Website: crate-barrel
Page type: gifting
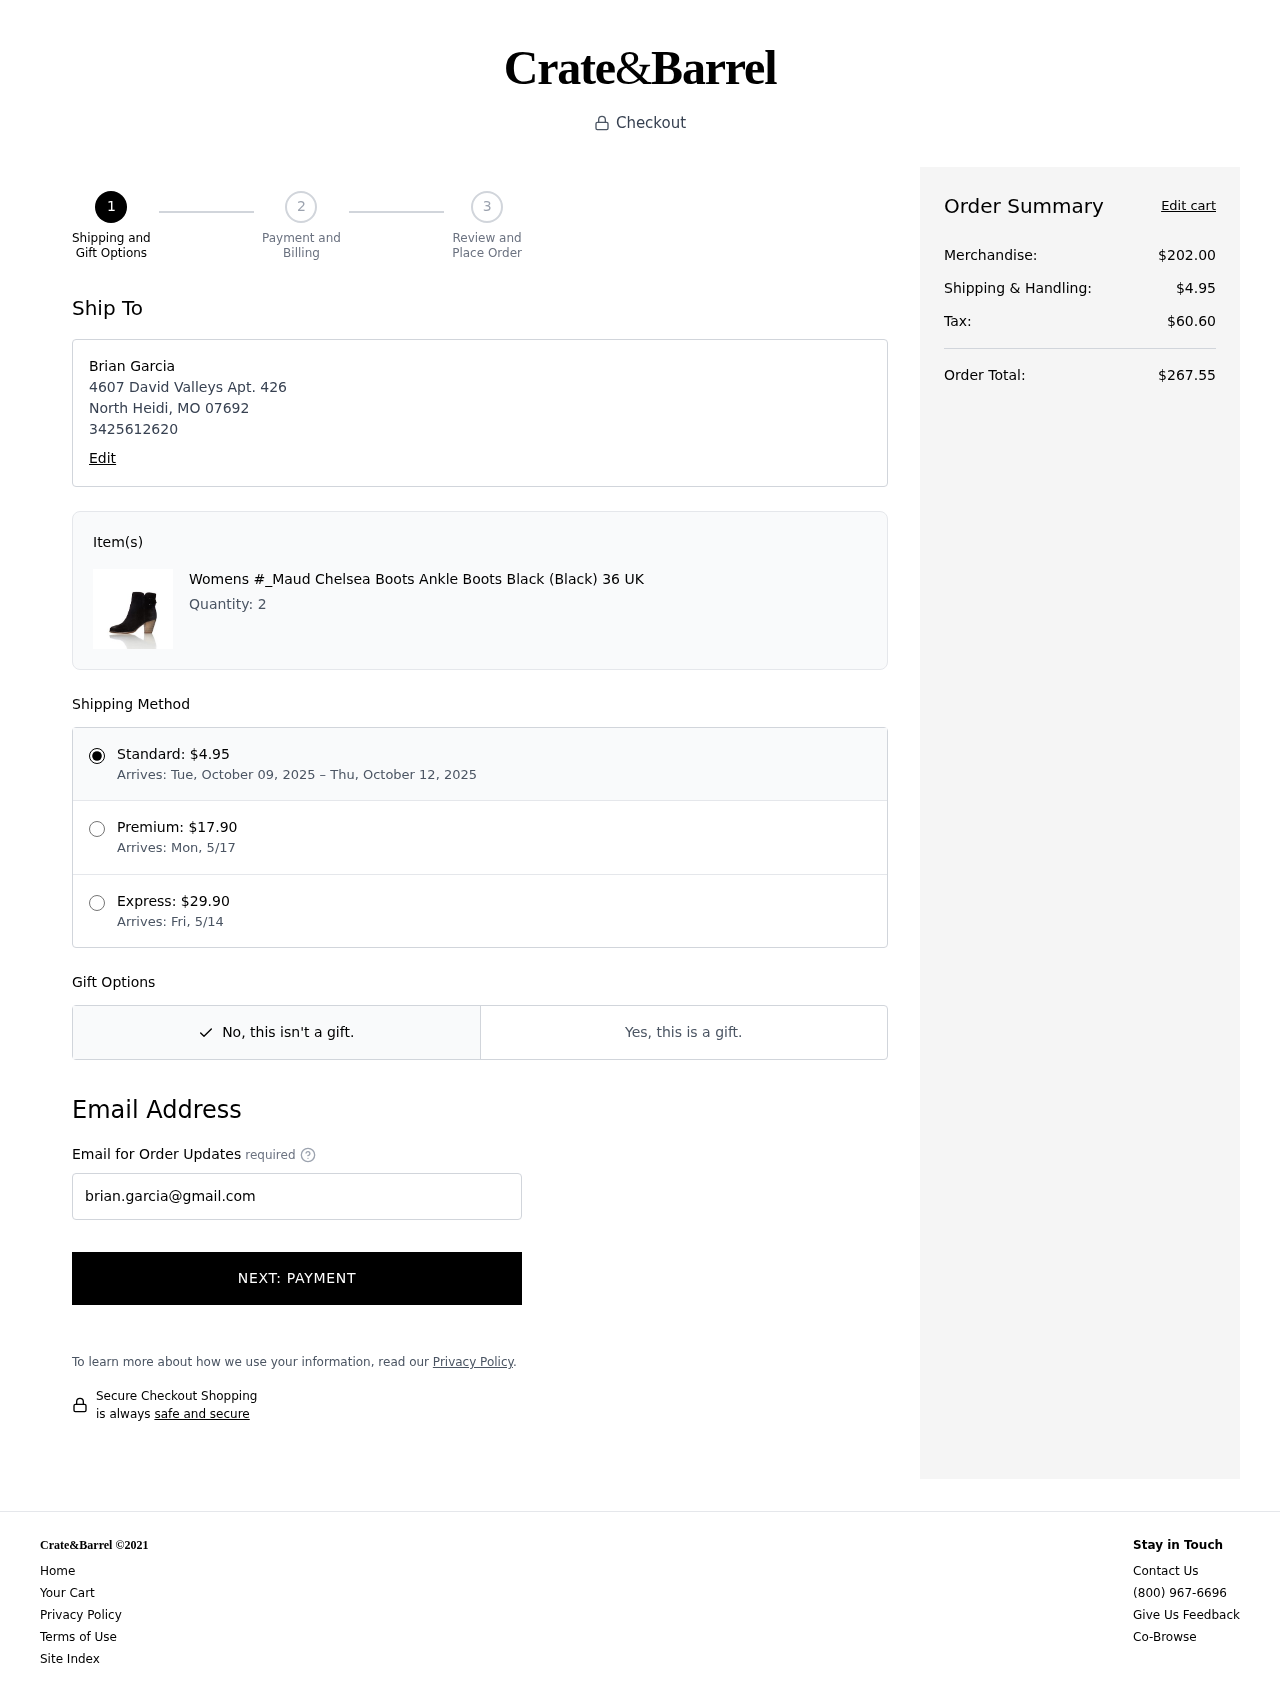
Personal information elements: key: PII_CITY
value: North Heidi
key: PII_FULLNAME
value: Brian Garcia
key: PII_PHONE
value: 3425612620
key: PII_POSTCODE
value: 07692
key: PII_STATE_ABBR
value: MO
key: PII_STREET
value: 4607 David Valleys Apt. 426
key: PII_EMAIL
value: brian.garcia@gmail.com
Product elements: key: PRODUCT1_NAME
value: Womens #_Maud Chelsea Boots Ankle Boots Black (Black) 36 UK
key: PRODUCT1_QUANTITY
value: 2
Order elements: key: ORDER_SHIPPING_DATE
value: October 09, 2025
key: ORDER_DELIVERY_DATE
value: October 12, 2025
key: ORDER_SUBTOTAL
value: $202.00
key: ORDER_SHIPPING_COST
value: $4.95
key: ORDER_TAX
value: $60.60
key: ORDER_TOTAL
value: $267.55